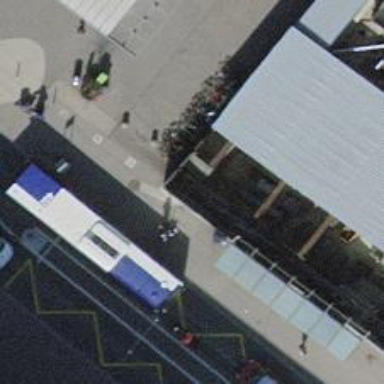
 serving as platform for public transportation."